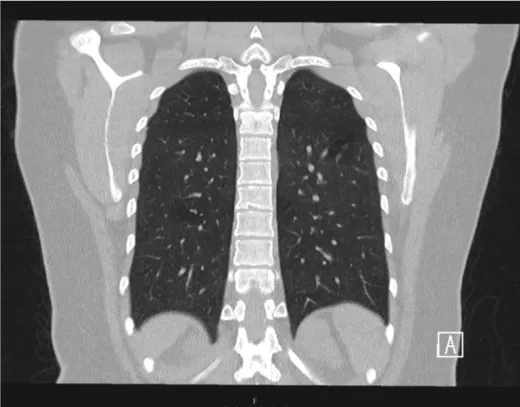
Chest CT scans on day 3 after admission. Without signs of COVID-19.
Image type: radiology (ct)